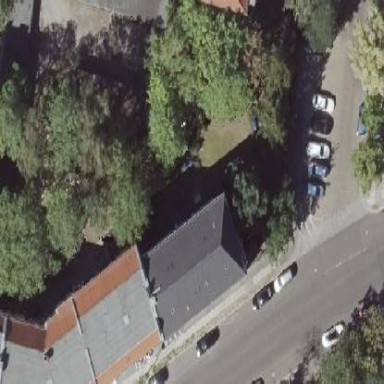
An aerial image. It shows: Hipped-roof building with apartments.